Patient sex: M
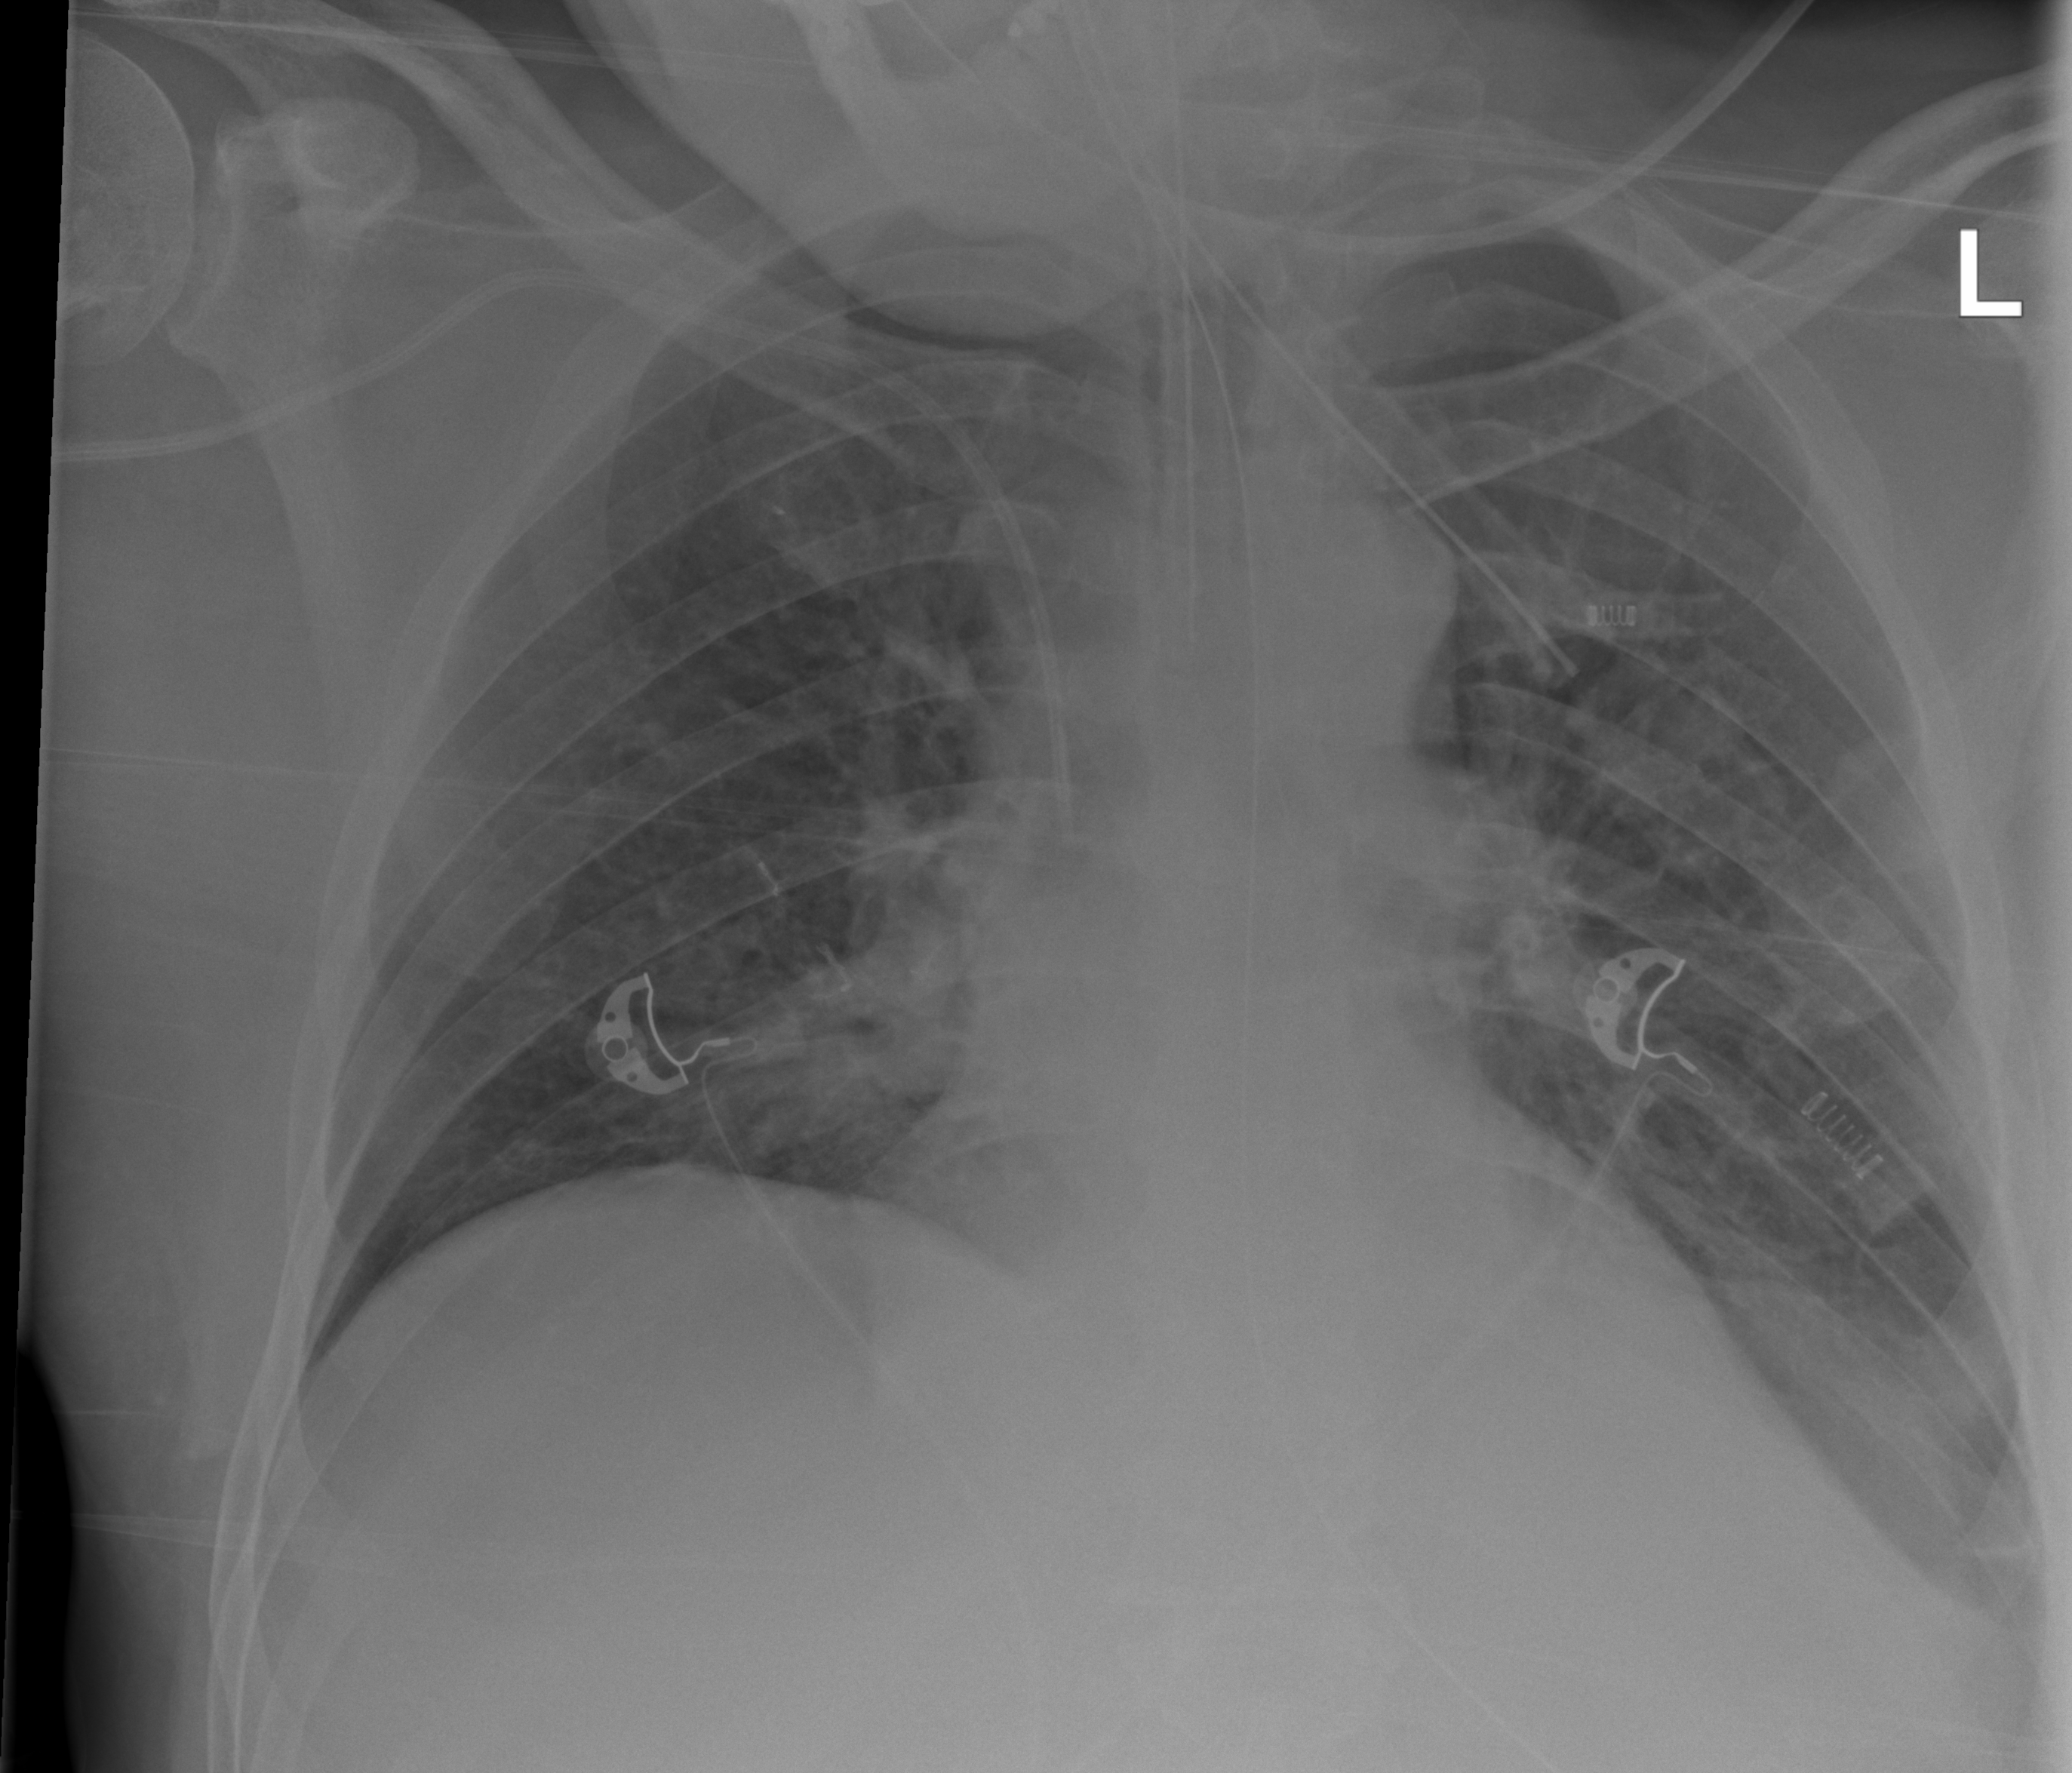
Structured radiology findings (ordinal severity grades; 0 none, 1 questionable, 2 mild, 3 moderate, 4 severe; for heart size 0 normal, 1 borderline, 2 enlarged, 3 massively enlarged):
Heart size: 0
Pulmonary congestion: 0
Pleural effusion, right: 0
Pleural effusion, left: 1
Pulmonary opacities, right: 0
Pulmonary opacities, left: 0
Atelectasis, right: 2
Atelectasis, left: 2